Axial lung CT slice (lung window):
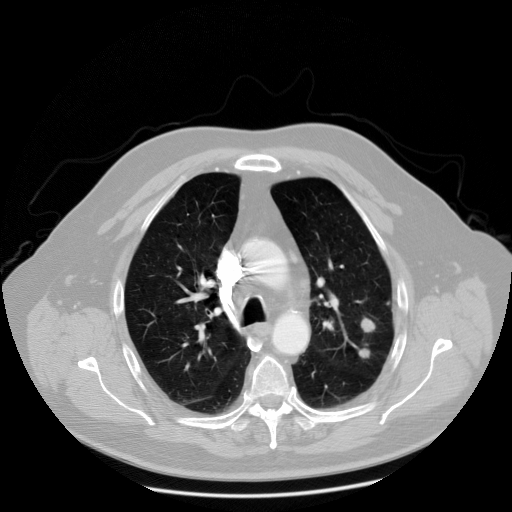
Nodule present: yes
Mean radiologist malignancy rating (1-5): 4